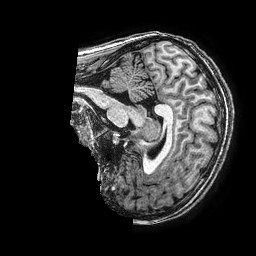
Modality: T1w
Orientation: sagittal
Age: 14
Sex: male
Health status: ill
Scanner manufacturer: ge
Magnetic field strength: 3 T
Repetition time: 0.0077 s
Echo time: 0.003436 s